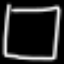
Label: square